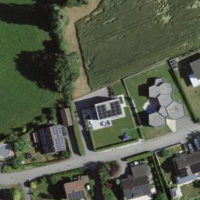
EUNIS habitat code: 55
Species observed at this site:
Paeonia officinalis
Sambucus nigra
Datura stramonium